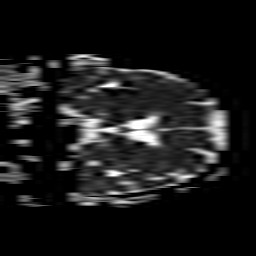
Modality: ADC
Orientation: coronal
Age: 75
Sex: female
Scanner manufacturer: philips
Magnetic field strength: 1.5 T
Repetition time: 3.486 s
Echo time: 0.07078 s